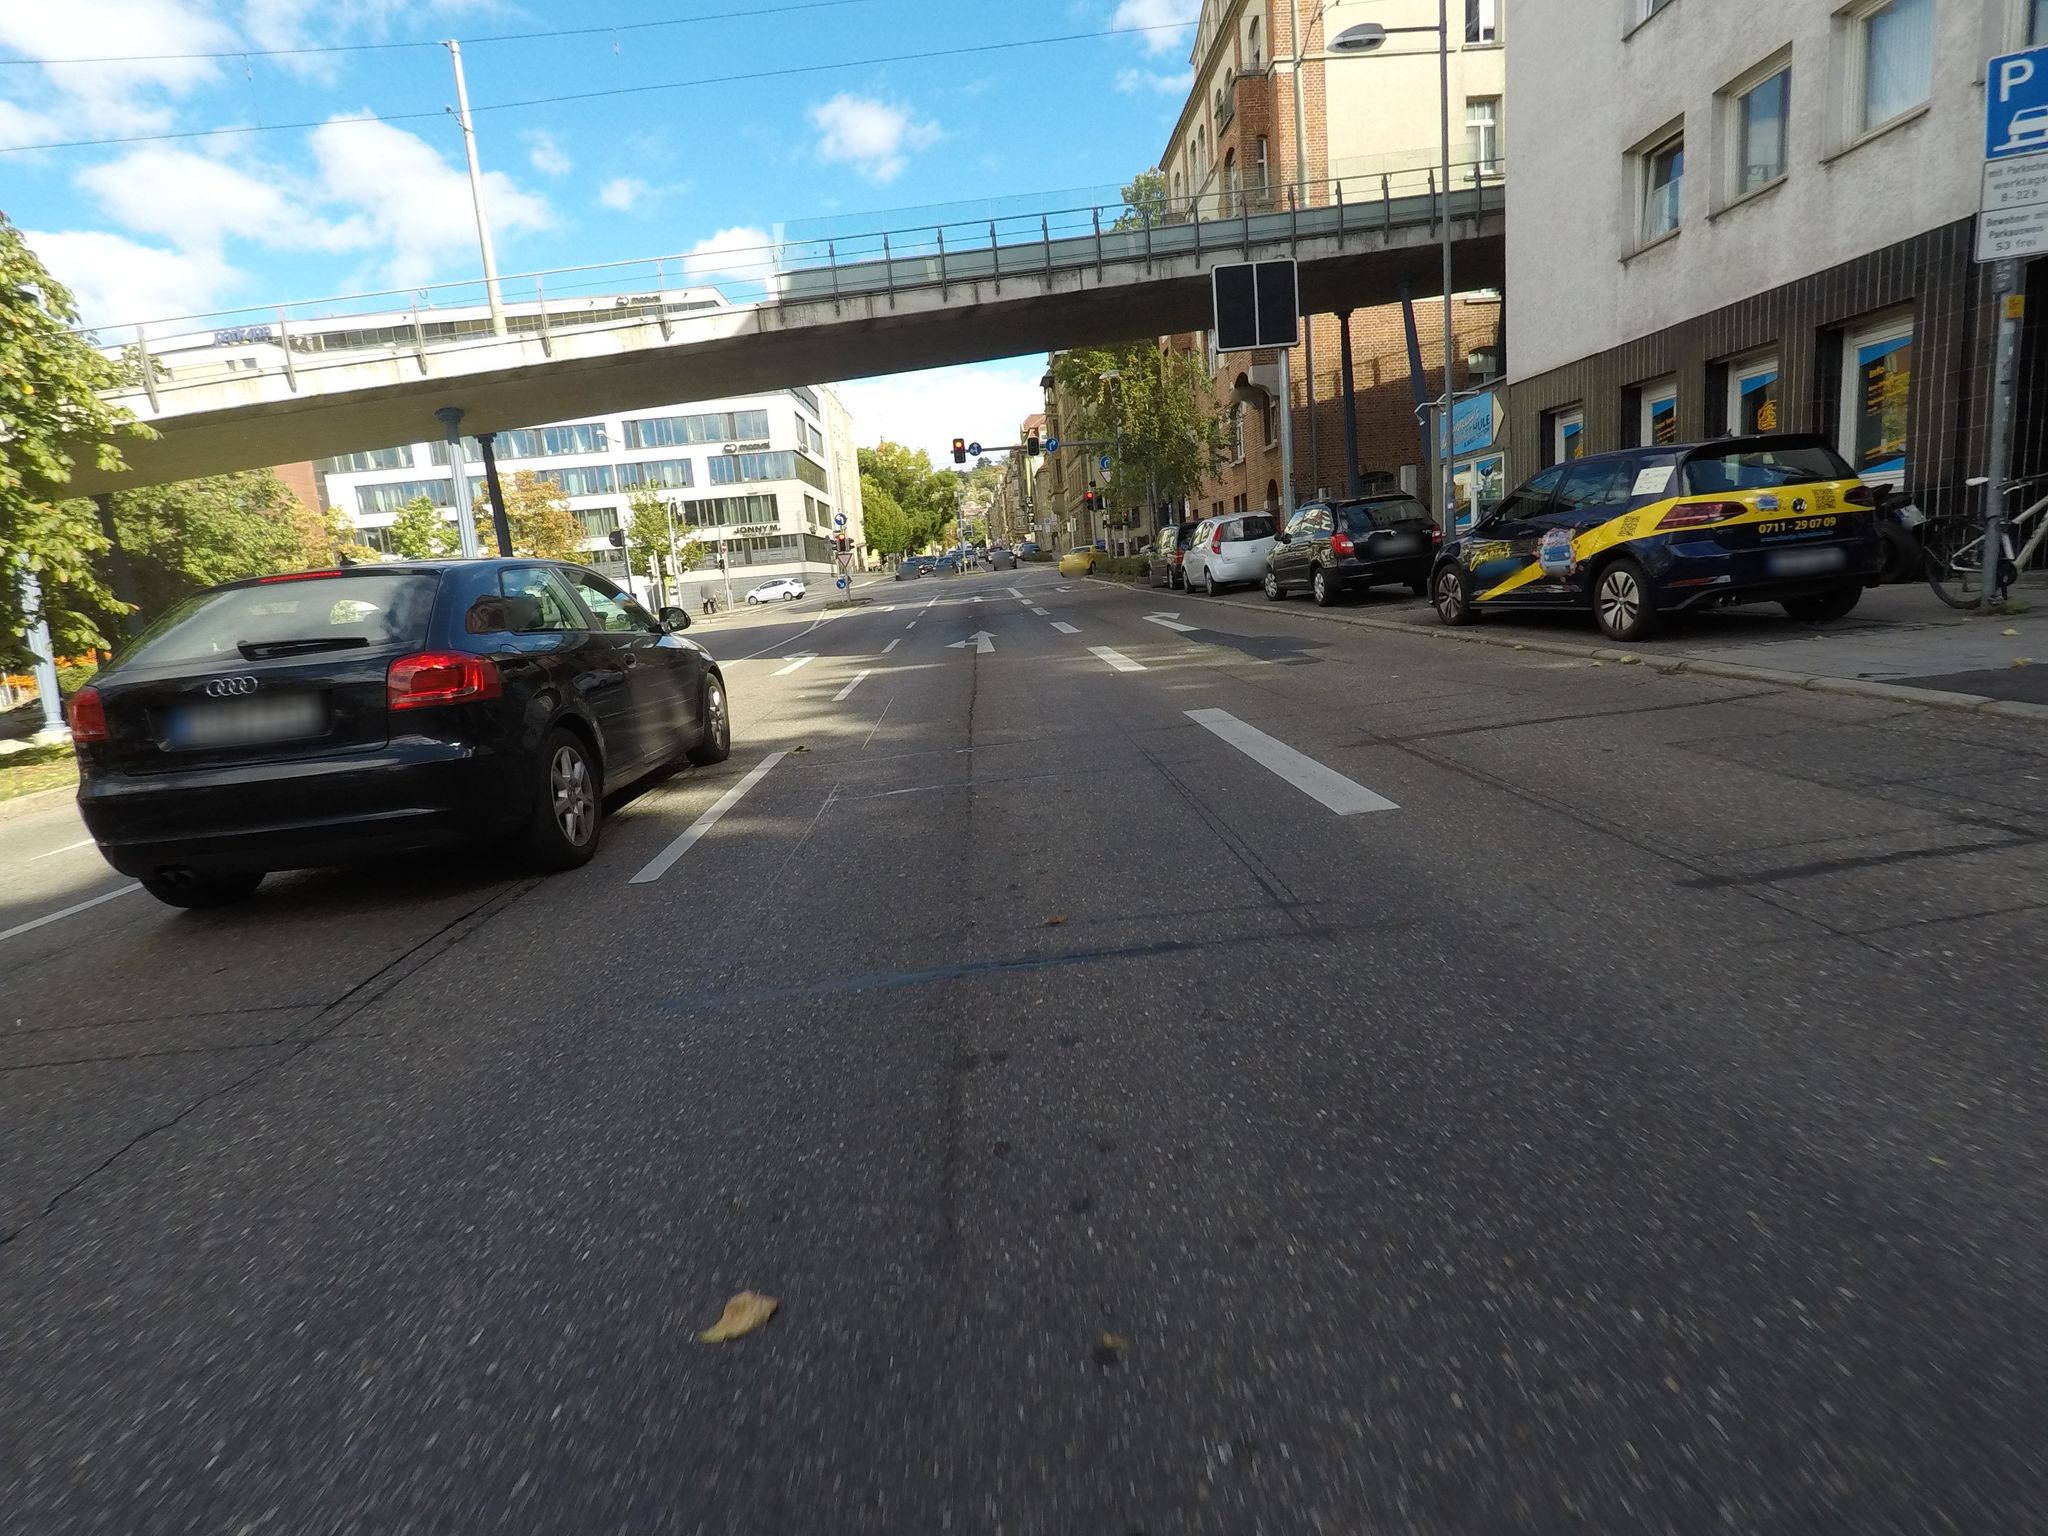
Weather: clear
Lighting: day
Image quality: good
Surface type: driving surface
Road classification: tertiary
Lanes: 4
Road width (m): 3
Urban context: urban centre
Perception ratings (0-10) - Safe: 6.25, Lively: 9.34, Beautiful: 7.13, Boring: 1.47, Depressing: 2.43, Wealthy: 5.19